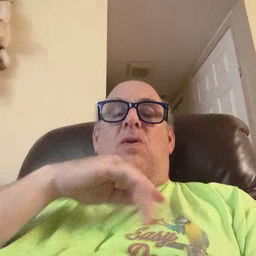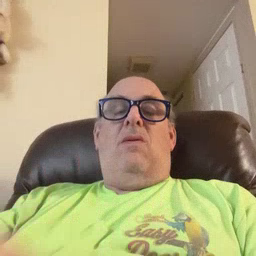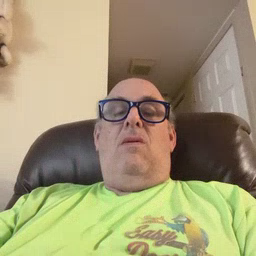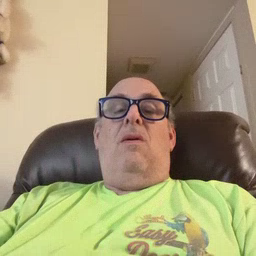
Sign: dirty